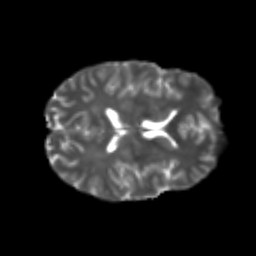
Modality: T2w
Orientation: axial
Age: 24
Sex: male
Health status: healthy
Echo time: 0.074 s